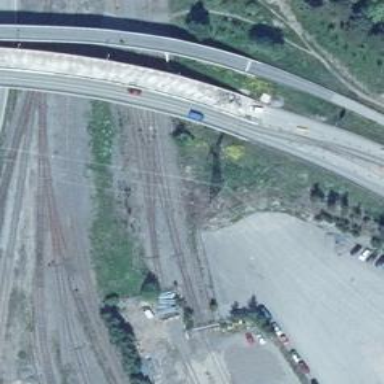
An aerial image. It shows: Disused railway spur.